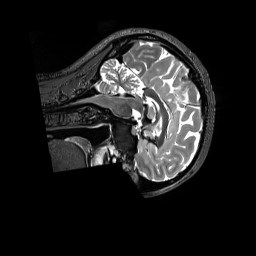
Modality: T2w
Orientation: sagittal
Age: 32
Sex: female
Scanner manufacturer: siemens
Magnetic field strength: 3 T
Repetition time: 3.2 s
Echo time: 0.728 s